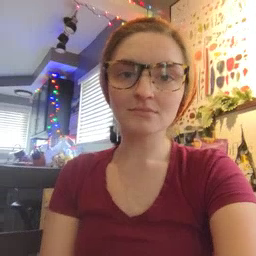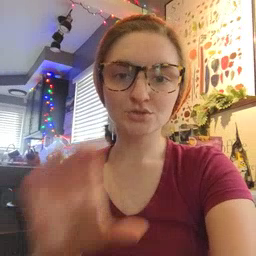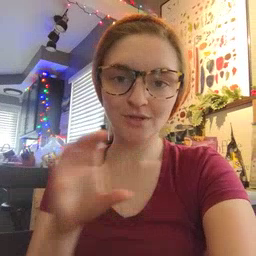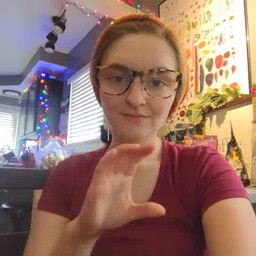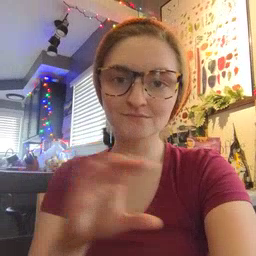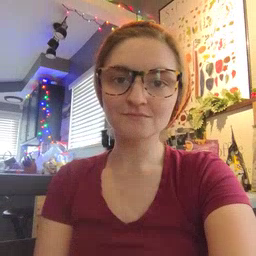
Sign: chocolate